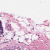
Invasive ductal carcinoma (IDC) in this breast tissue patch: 0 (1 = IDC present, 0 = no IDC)